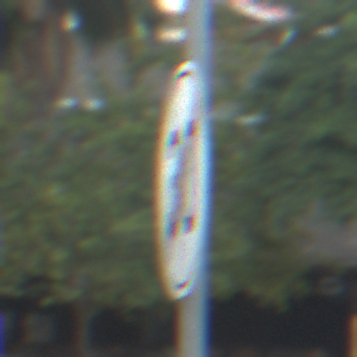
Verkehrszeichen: EndeGeschwindigkeit30
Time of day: MorningAfternoon
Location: Outdoor (Suburban)
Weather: PartlyCloudy
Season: NotSpecified
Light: Natural